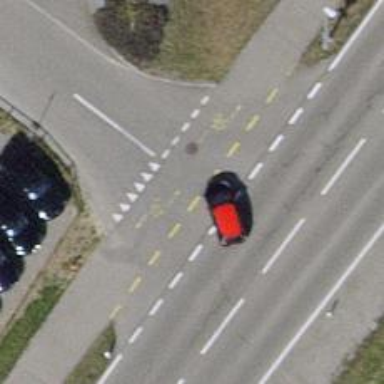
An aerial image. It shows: Cycleway.